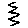
Label: zigzag